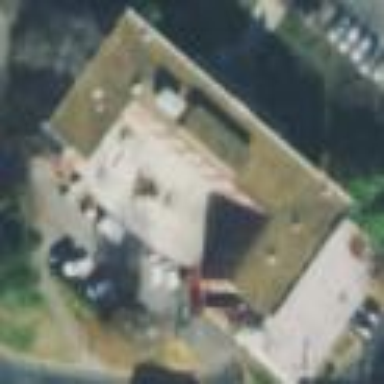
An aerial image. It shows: Dormitory building.